Interaction volume radius: 5 \u00c5
Interaction volume height: 10 \u00c5
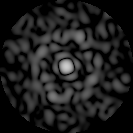
Disorder parameter: 0.8104